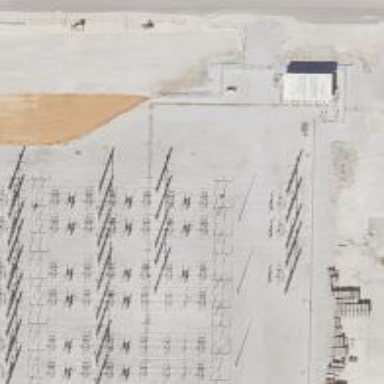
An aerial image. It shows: Switch used for power control.